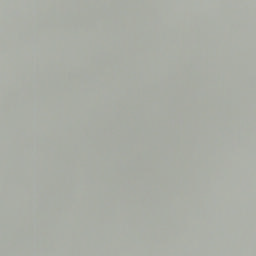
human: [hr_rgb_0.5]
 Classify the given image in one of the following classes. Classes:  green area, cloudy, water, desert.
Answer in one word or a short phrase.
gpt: cloudy